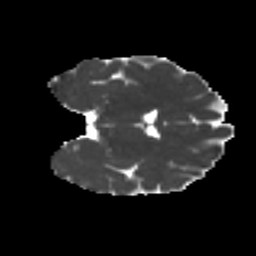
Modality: MD
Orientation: coronal
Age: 23
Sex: female
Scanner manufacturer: ge
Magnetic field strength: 3 T
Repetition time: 7.8 s
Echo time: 0.0609 s